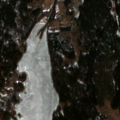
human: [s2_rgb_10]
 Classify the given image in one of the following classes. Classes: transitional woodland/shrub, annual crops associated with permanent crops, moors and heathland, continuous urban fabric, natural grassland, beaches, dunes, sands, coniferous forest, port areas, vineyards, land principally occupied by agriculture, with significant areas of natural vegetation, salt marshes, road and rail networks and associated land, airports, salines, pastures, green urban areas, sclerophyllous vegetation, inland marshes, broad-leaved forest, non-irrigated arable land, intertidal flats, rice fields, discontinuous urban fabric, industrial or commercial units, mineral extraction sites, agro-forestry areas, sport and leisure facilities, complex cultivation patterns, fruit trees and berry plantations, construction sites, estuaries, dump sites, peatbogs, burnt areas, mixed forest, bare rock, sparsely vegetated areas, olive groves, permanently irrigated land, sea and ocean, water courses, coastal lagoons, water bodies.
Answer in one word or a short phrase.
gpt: broad-leaved forest, coniferous forest, mixed forest, water bodies